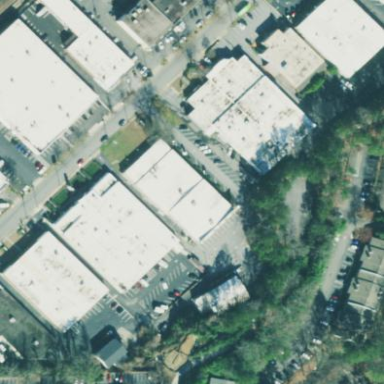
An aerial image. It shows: Retail building.